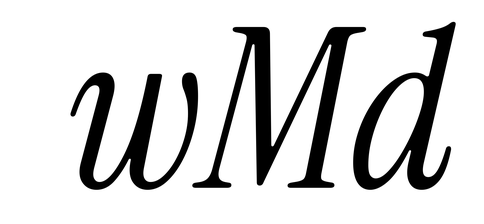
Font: InstrumentSerif-Italic